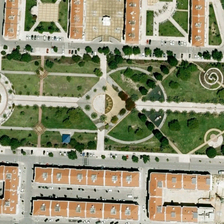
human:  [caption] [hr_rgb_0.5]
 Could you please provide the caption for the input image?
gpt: some buildings are near a square with many green trees .

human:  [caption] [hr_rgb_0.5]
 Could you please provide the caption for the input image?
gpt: some buildings are near a square with many green trees .

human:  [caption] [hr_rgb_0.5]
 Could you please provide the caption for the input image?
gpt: some buildings are near a square with many green trees .

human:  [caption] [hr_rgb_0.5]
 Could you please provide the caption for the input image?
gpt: some buildings are near a square with many green trees .

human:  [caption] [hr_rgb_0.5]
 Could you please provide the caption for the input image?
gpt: some buildings are near a square with many green trees .